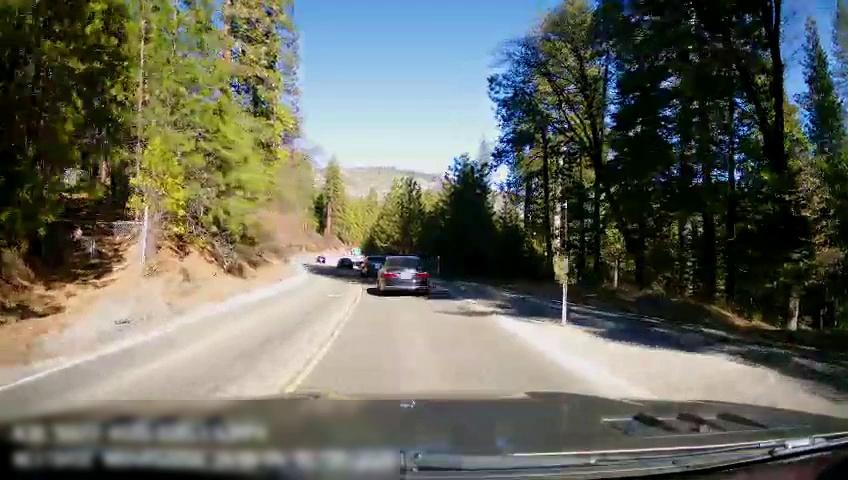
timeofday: Day
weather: Sunny
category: Drivable Space
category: Vehicles | Car
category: Vehicles | Car
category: Vehicles | Car
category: Vehicles | Car
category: Lanes | Opposite Lane
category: Lanes | Opposite Lane
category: Lanes | Current Lane